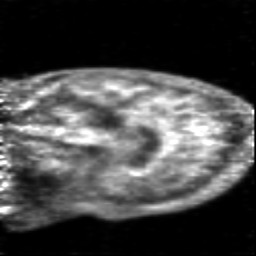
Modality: PET
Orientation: sagittal
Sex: female
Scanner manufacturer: siemens